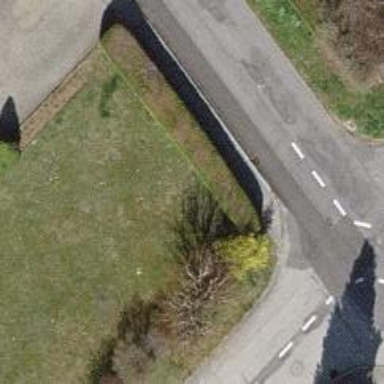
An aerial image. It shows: Hedge barrier.